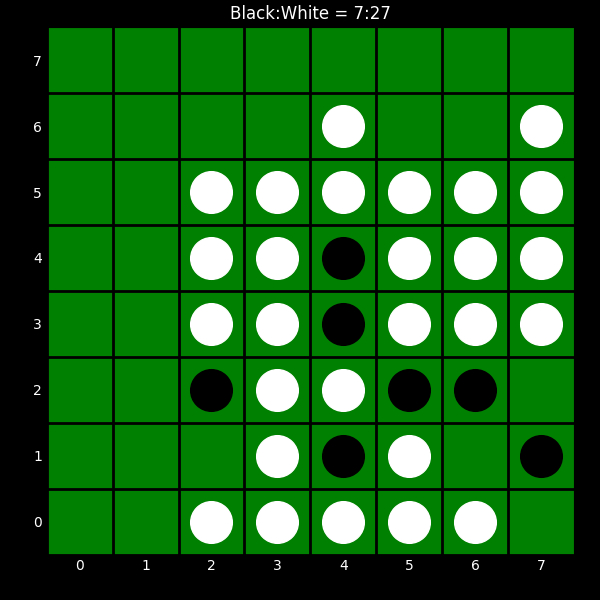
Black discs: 7
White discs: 27